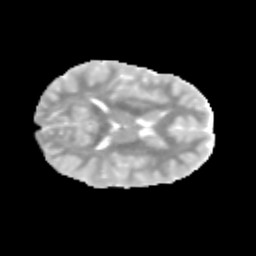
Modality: MD
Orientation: axial
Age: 9
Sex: female
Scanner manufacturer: siemens
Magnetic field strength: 3 T
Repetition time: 3.8 s
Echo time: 0.07 s